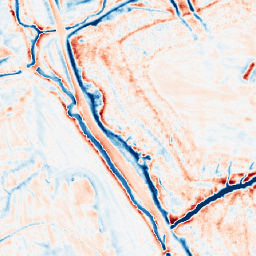
Category: edge_preserving
Decomposition family: guided
Decomposition parameters: radius: 4
eps: 0.1
Upsampling method: nearest
Upsampling parameters: scale: 2
Upsampling scale: 2